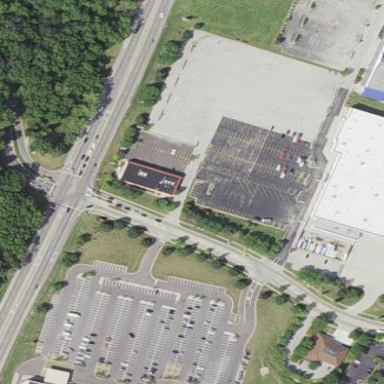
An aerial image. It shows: Retail area.